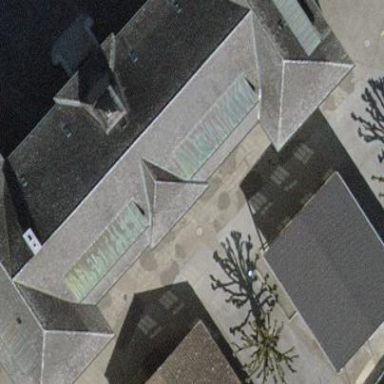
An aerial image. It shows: School building.